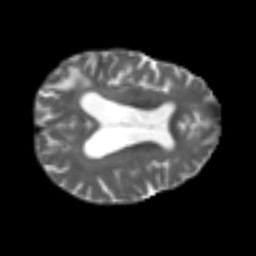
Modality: T2w
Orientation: axial
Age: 71
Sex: male
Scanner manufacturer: siemens
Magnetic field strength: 3 T
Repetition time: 4.999 s
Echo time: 0.07946 s